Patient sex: F
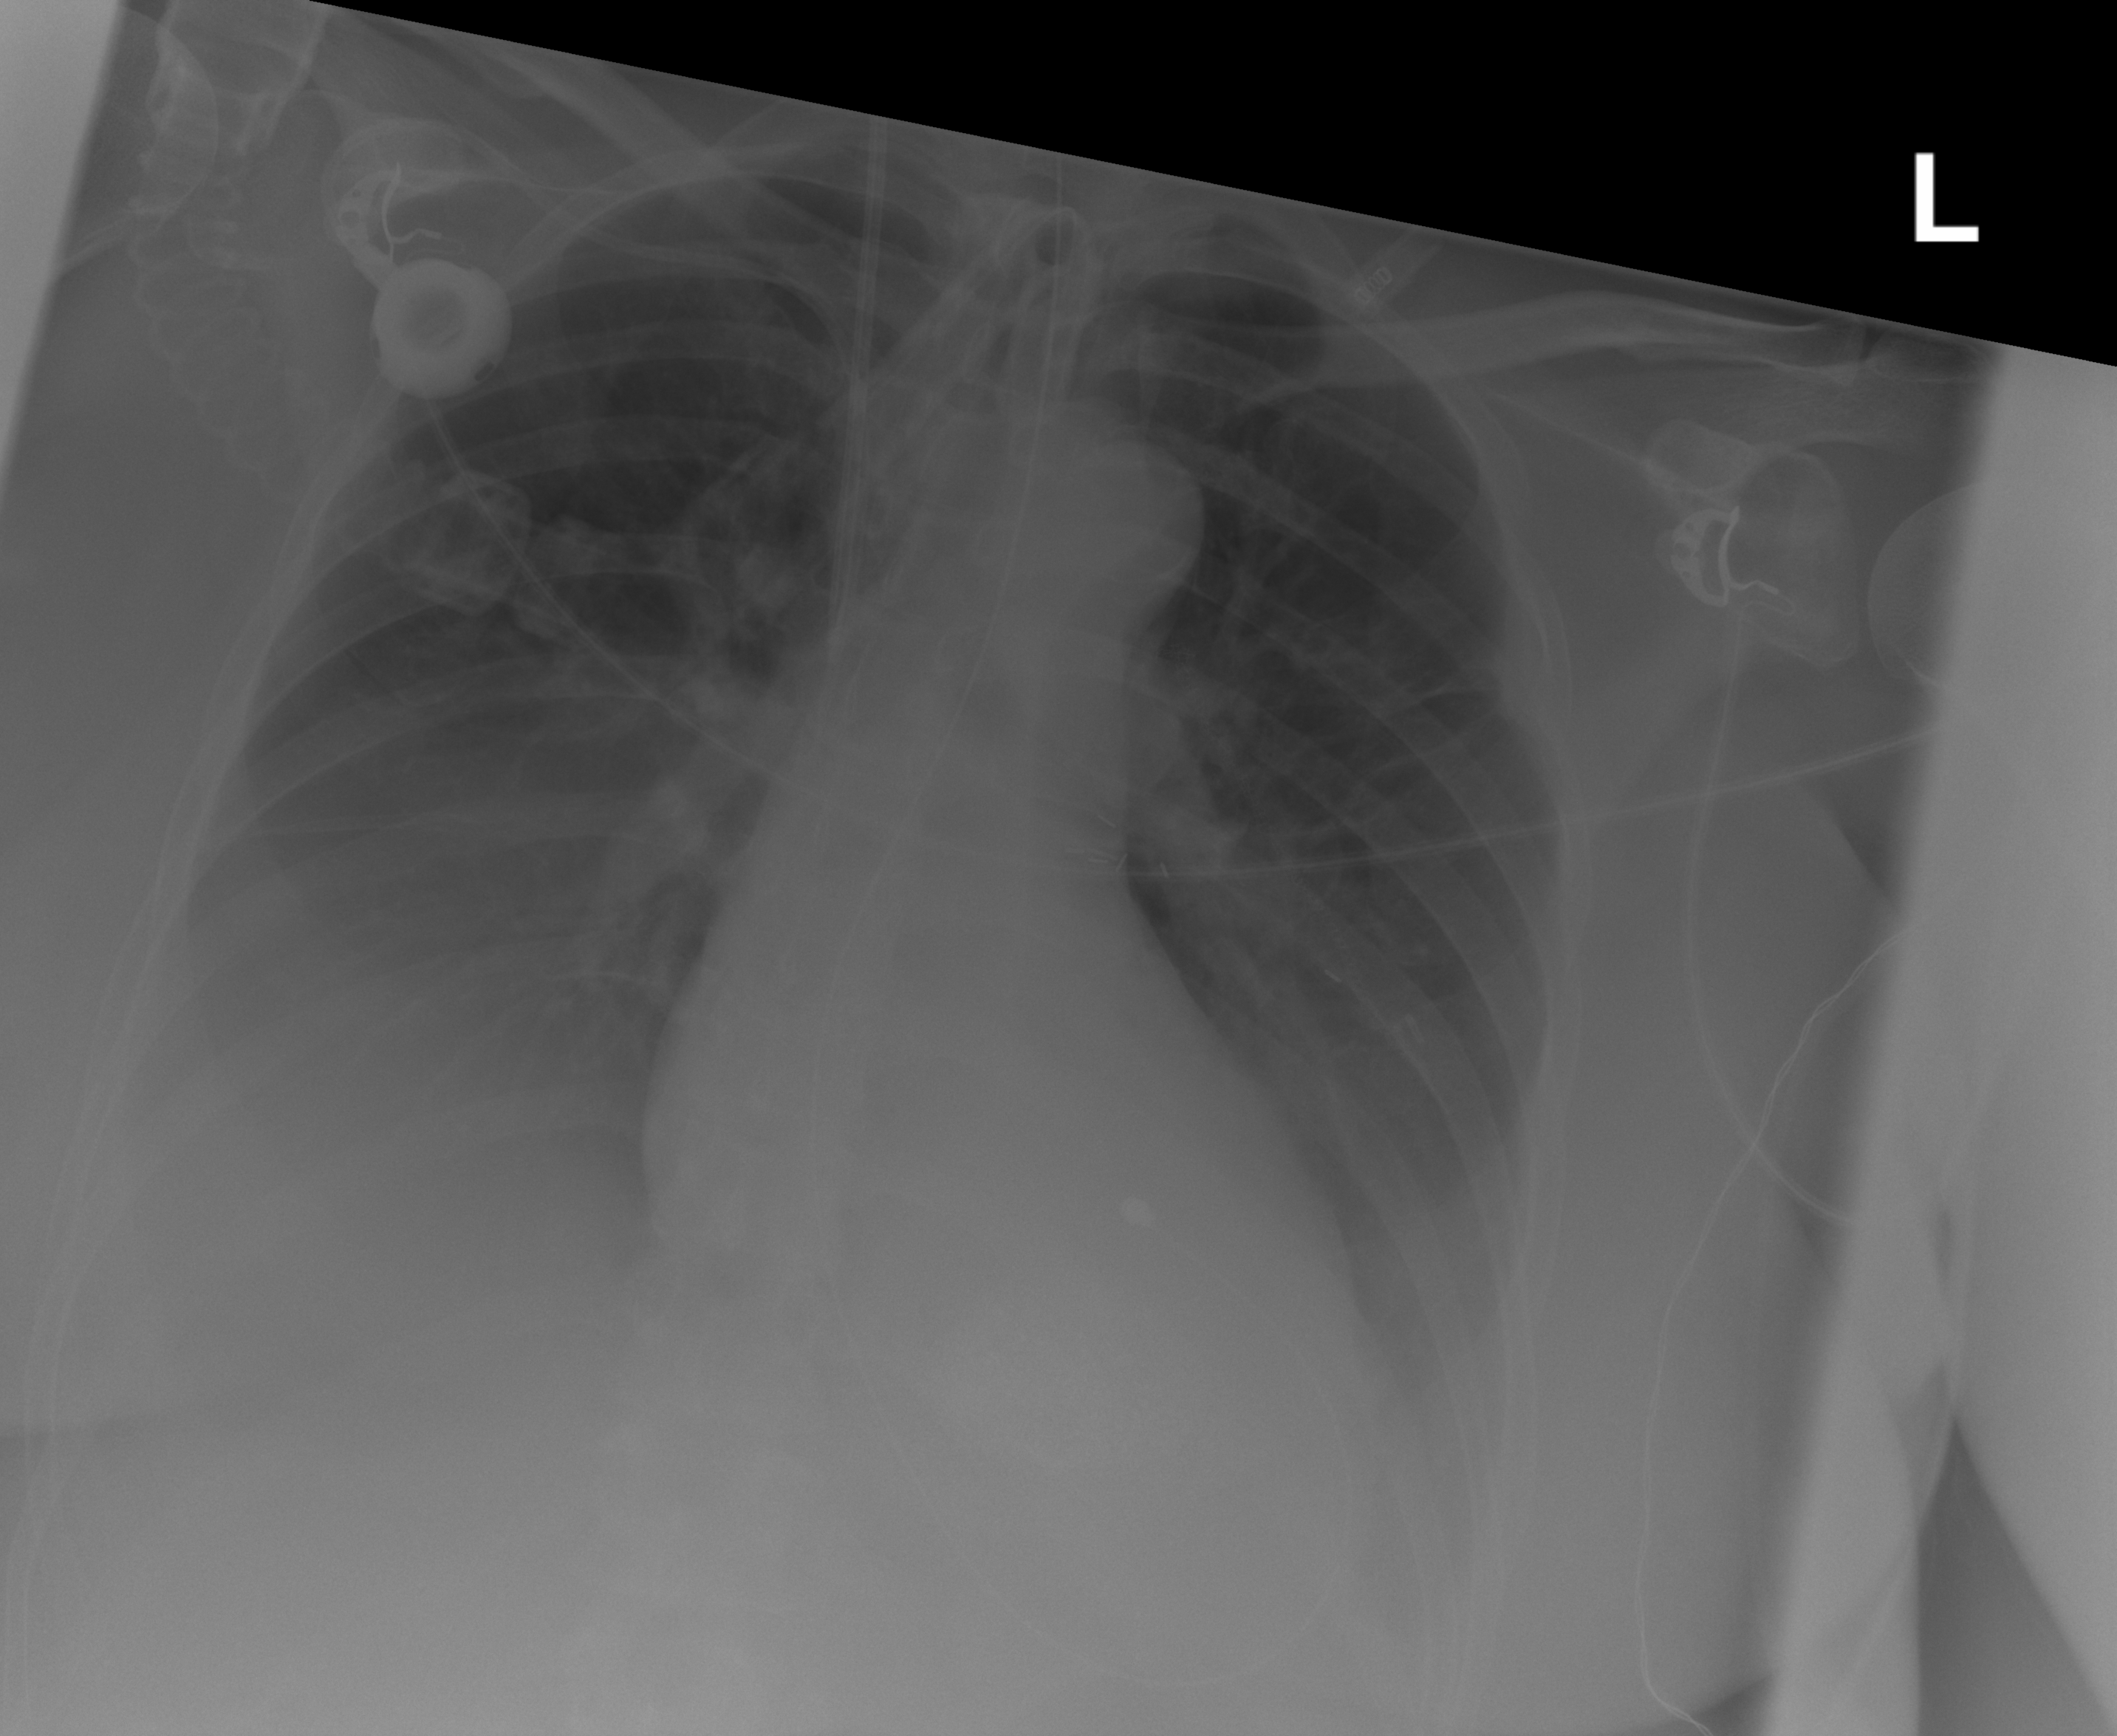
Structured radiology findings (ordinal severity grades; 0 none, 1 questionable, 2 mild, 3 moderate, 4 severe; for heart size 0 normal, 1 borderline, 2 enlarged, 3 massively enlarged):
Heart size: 0
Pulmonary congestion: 0
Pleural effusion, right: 2
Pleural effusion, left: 2
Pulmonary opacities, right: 0
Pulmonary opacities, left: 0
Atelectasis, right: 2
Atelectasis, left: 2